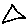
Label: triangle